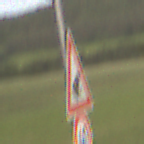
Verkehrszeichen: AmphibienwanderungLinks
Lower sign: Geschwindigkeit40
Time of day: SunriseSunset
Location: Outdoor (Nature)
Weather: Clear
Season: NotSpecified
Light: Natural